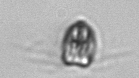
Label: Balanion